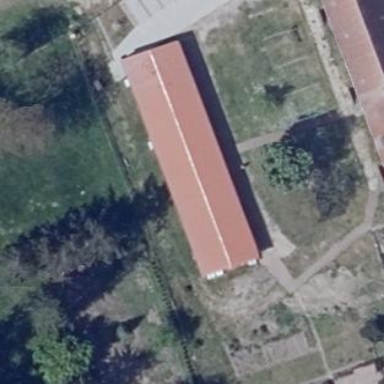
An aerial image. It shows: Building.